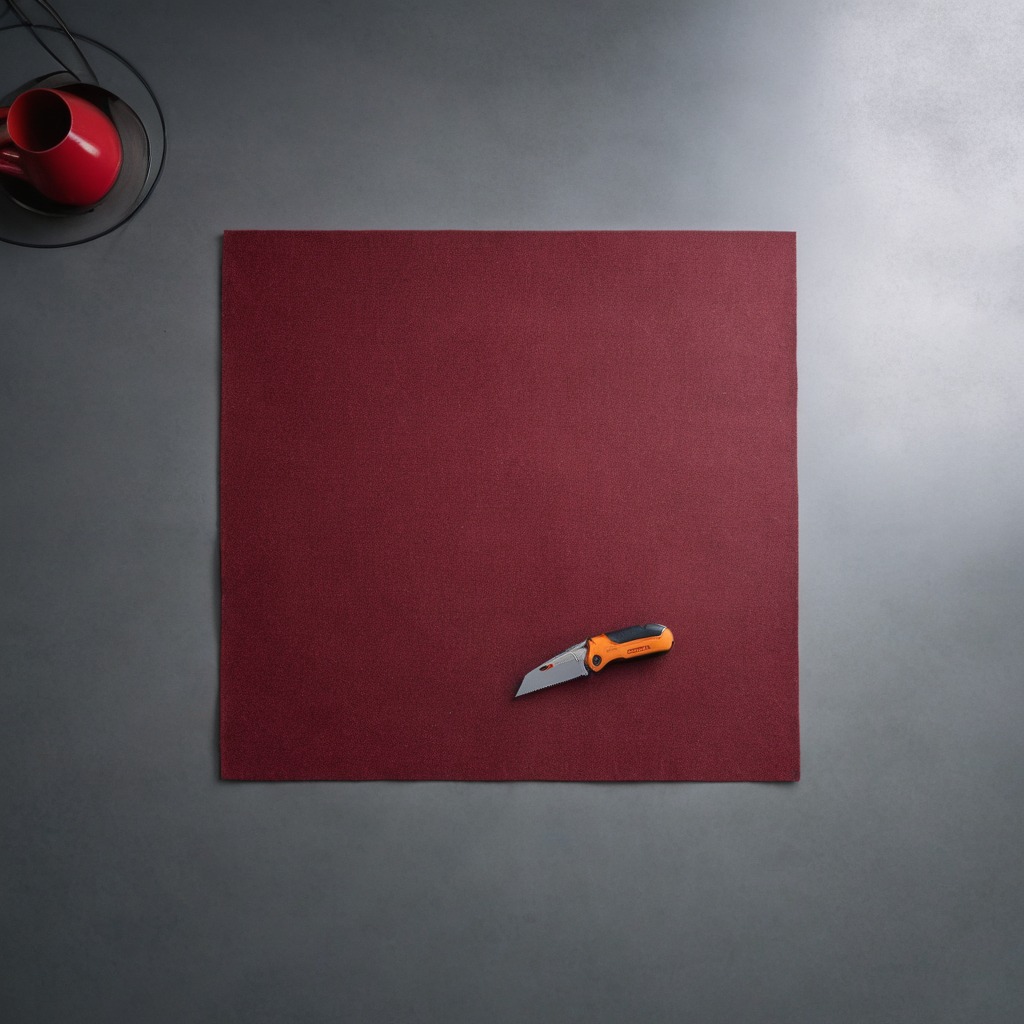
A utility knife is lying on a clean granite tabletop covered with a red rubber mat inside a workshop under bright overhead lighting crisp shadows high clarity worn but beneath the mat.